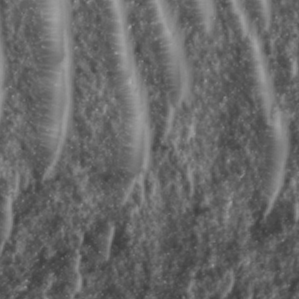
Label: non_frost